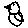
Label: bird